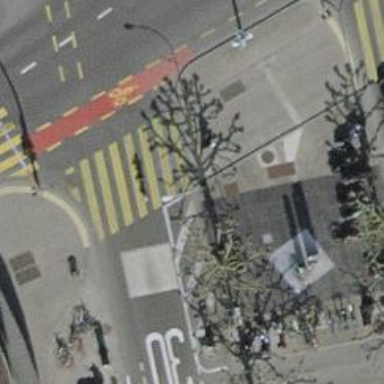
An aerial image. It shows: Road crossing with traffic signals.